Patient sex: M
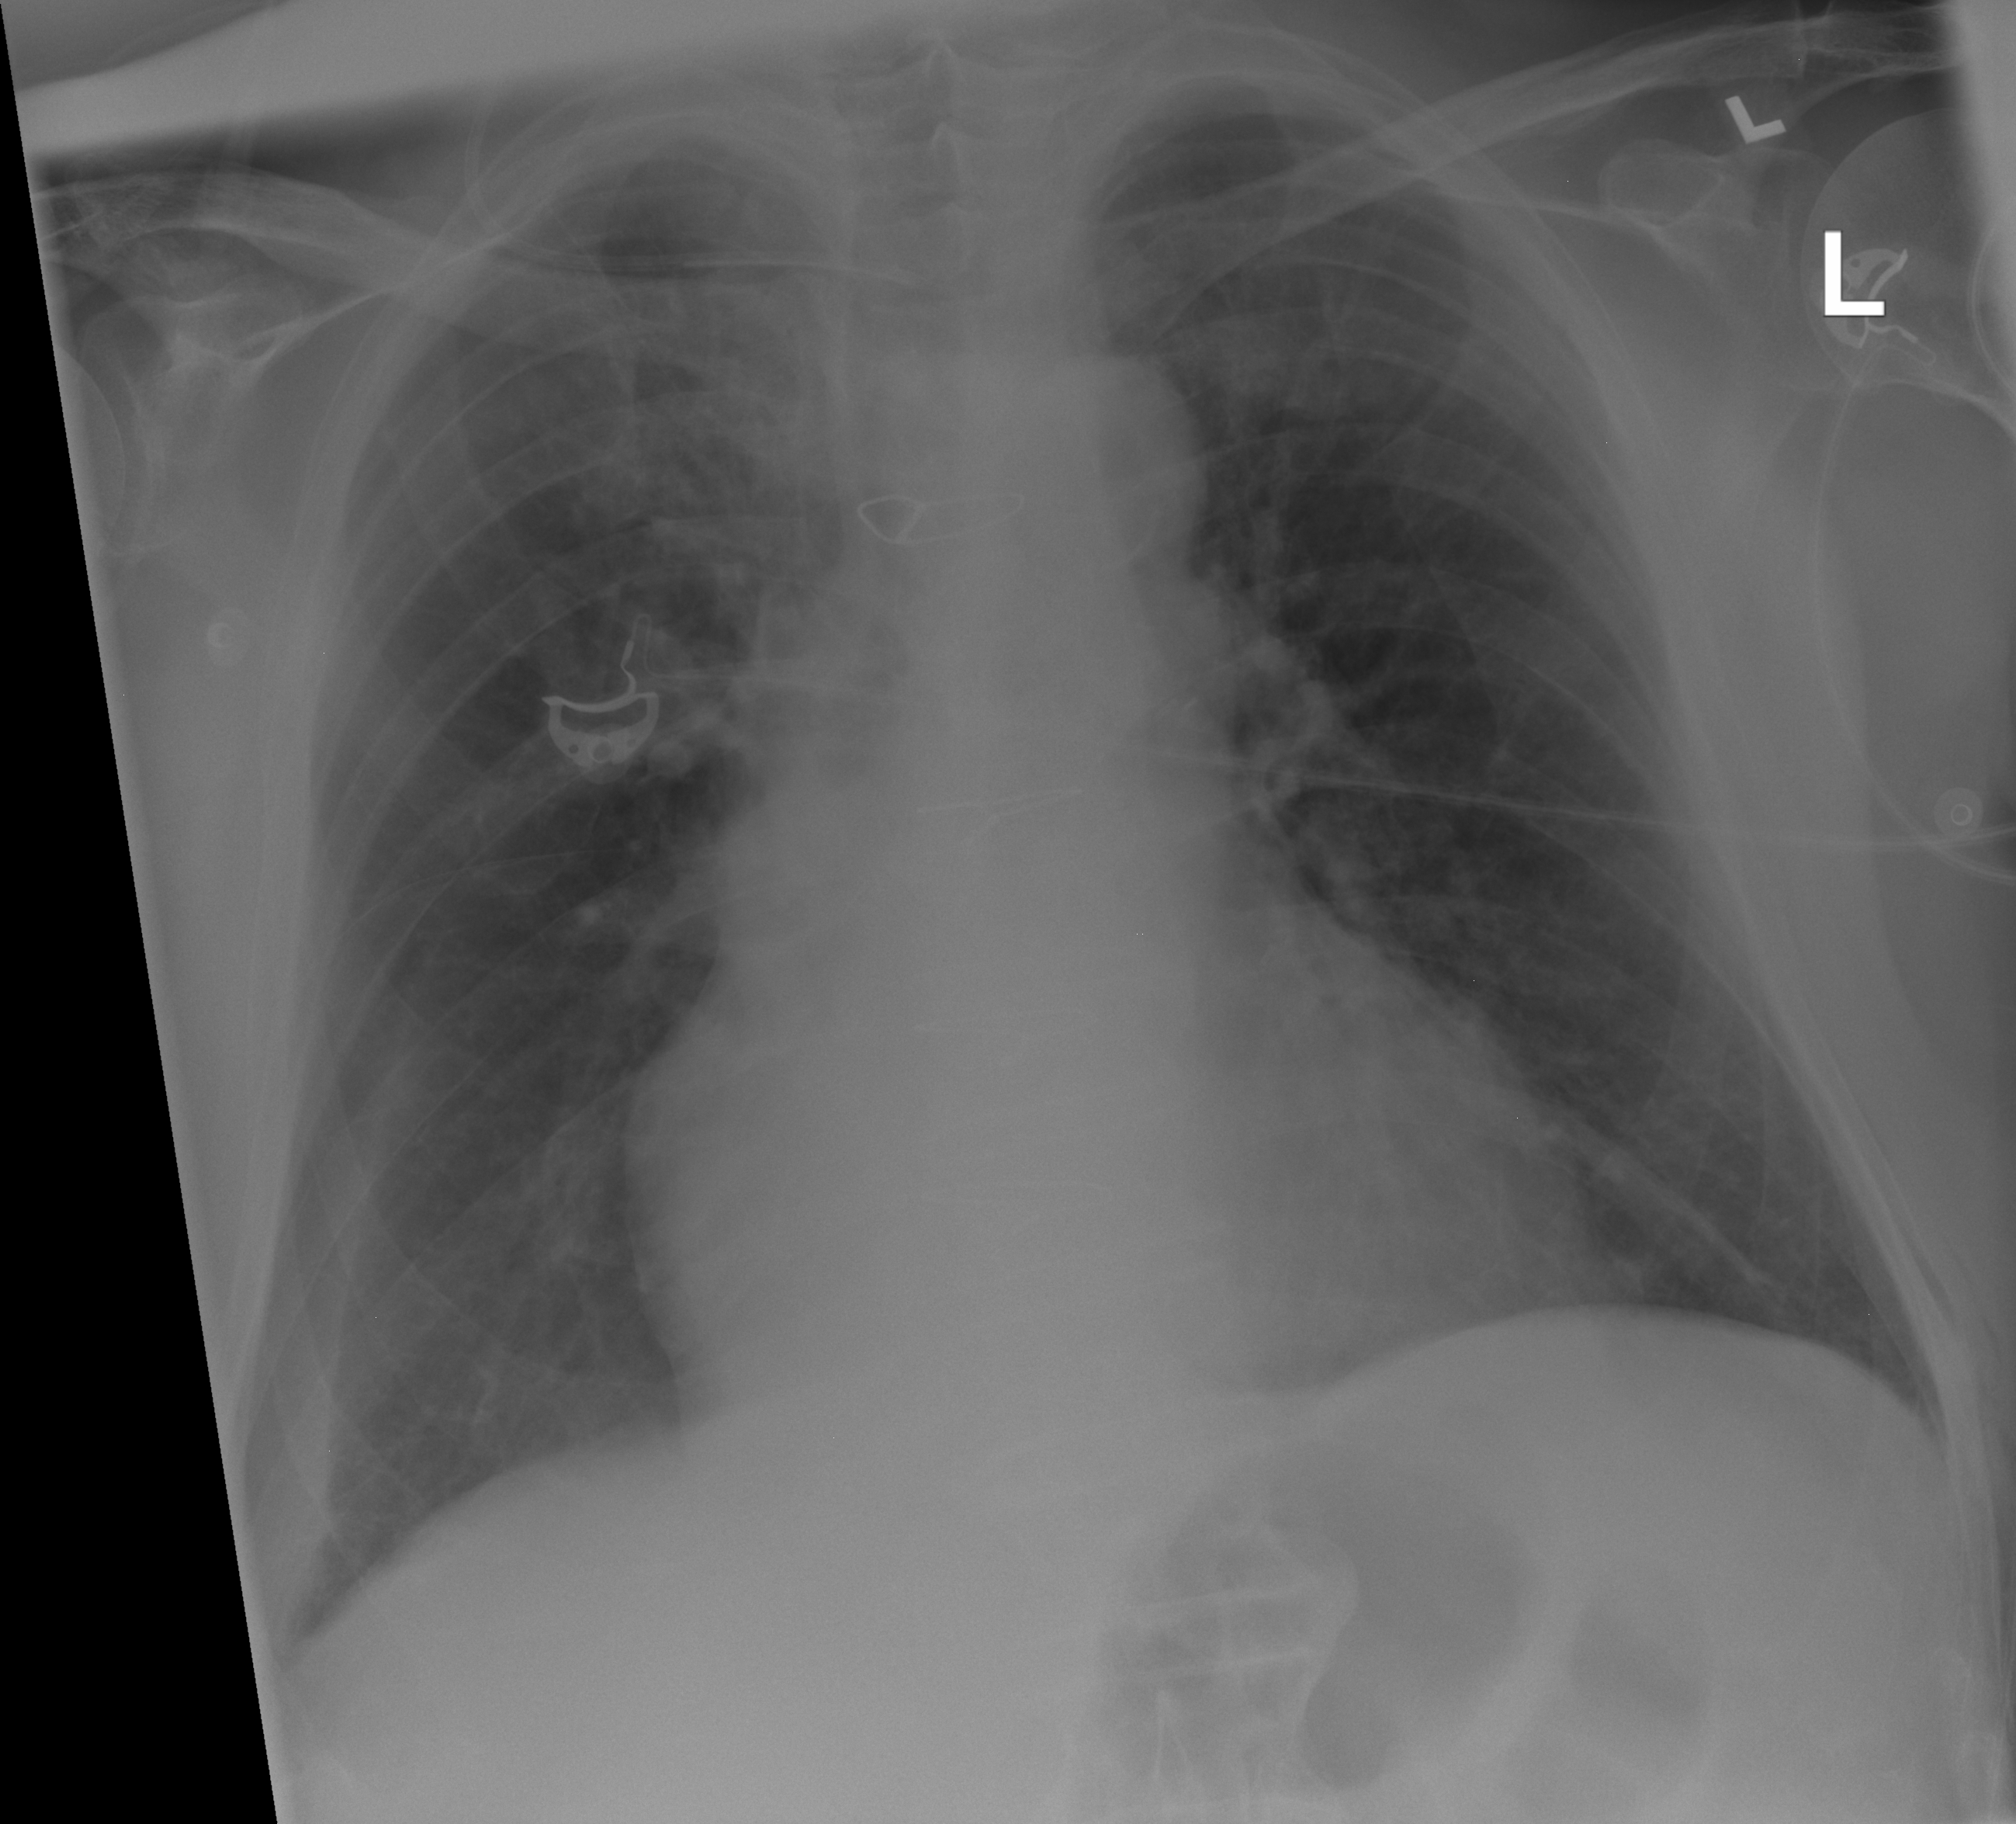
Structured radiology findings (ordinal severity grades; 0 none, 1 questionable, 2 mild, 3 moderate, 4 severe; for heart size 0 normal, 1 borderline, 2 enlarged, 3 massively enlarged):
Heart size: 1
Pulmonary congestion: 0
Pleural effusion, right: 0
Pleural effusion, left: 0
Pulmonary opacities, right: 0
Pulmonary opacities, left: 0
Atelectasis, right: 1
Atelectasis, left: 0